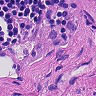
Metastatic tissue present: no